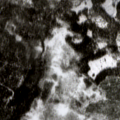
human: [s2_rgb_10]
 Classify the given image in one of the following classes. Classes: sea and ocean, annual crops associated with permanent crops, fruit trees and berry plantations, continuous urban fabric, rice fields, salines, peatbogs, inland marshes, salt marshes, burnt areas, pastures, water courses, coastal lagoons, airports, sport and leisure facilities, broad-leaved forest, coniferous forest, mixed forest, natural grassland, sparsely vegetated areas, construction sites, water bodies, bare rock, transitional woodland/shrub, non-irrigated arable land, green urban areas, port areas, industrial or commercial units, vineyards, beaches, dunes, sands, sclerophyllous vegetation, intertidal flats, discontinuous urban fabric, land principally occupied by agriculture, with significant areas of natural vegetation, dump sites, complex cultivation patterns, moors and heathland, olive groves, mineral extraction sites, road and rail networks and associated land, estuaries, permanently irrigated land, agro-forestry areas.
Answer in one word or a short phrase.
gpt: coniferous forest, transitional woodland/shrub